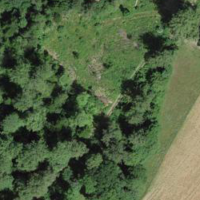
EUNIS habitat code: 44
Species observed at this site:
Taxus baccata